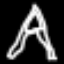
Label: The Eiffel Tower